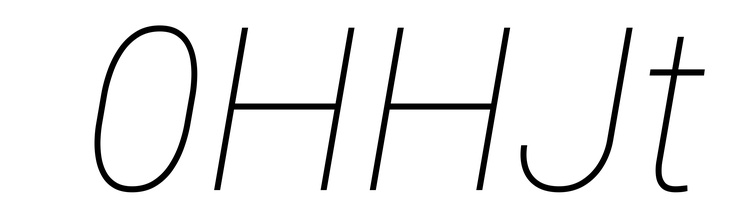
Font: Roboto-Italic_Thin_Italic